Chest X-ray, AP view. Patient: 33 years old, sex F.
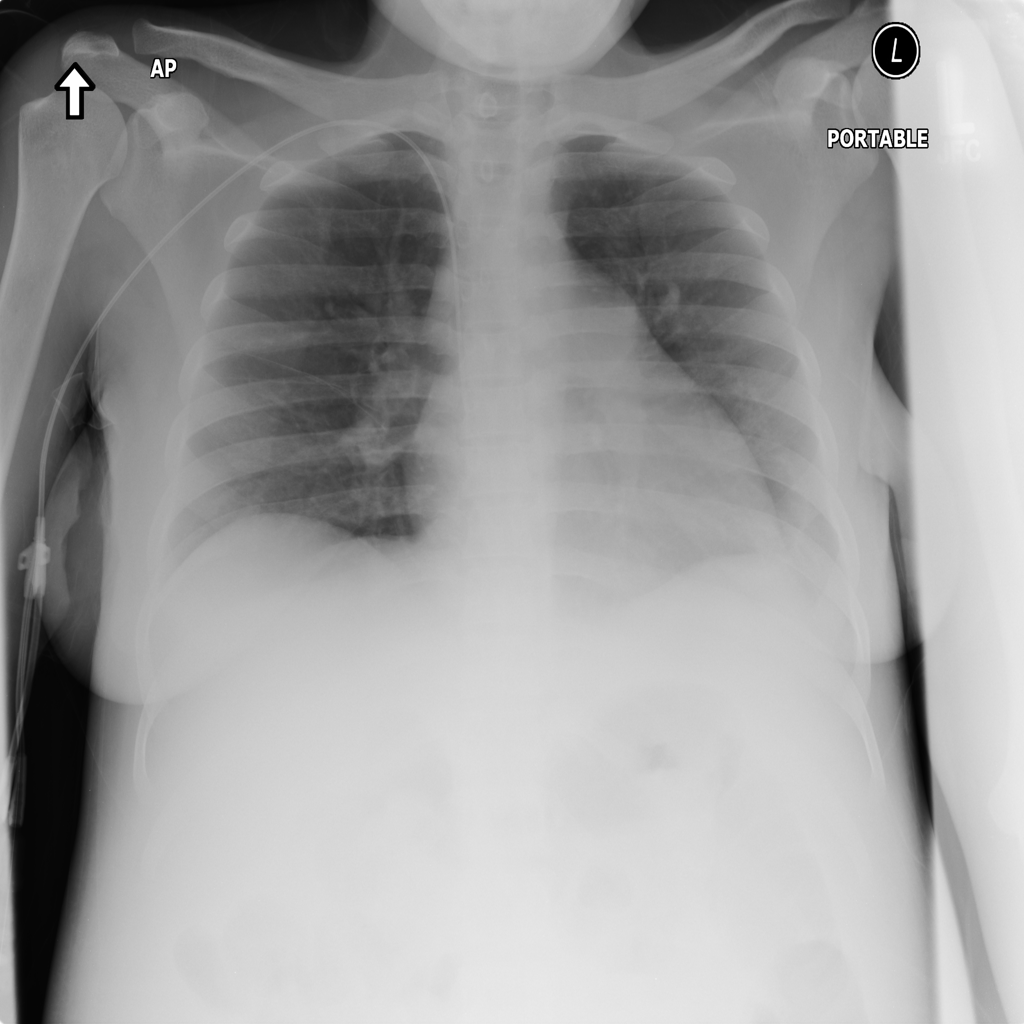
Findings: No Finding